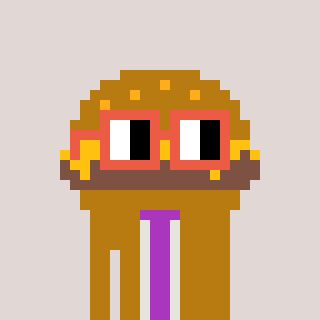
a pixel art character with square orange glasses, a burger-shaped head and a gold-colored body on a warm background